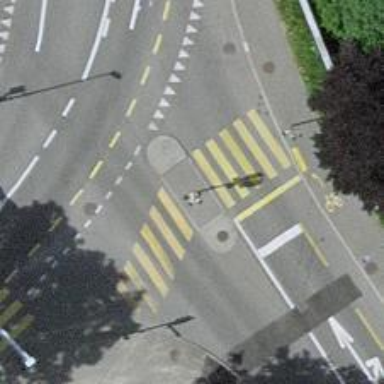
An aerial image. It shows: Crossing with traffic signals.